Question: What is the reading of this measurement?
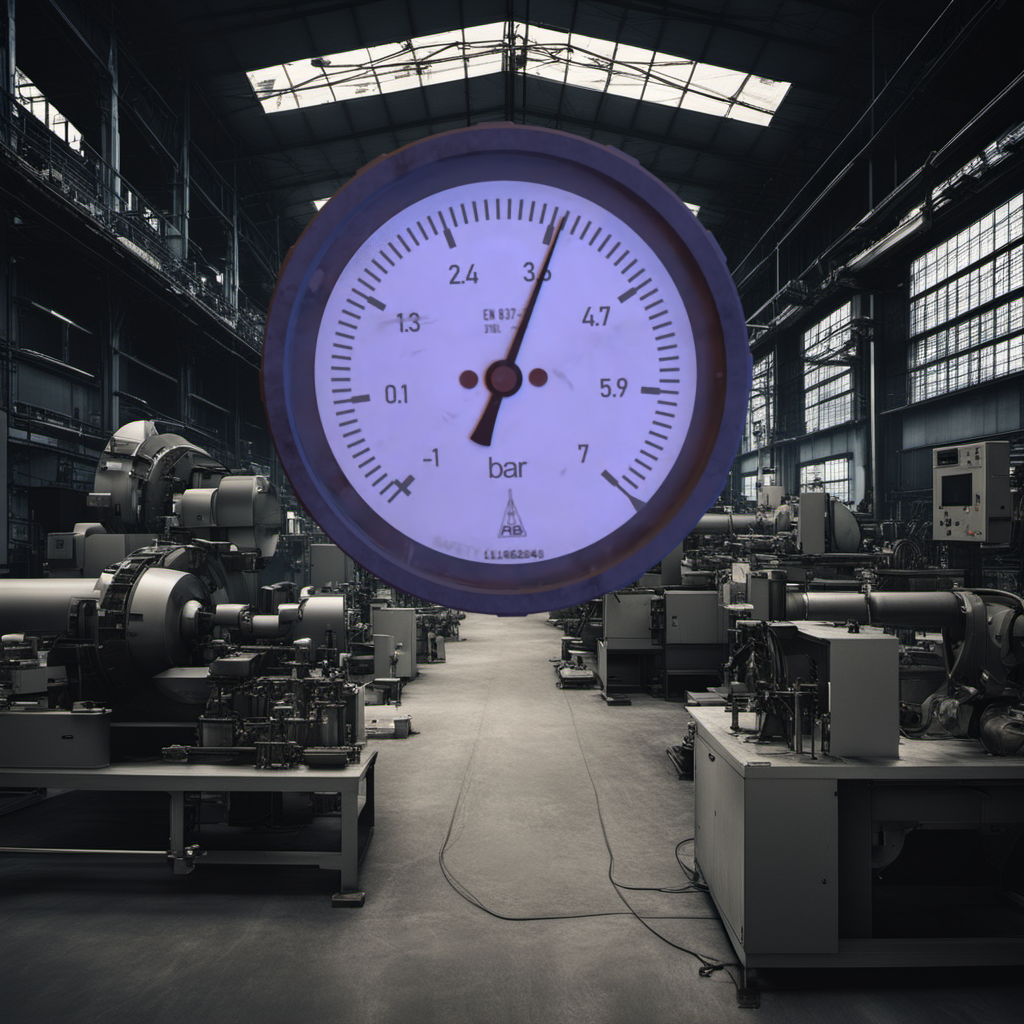
Answer: The result is 3.66
Question: What is the value range of this measurement?
Answer: The range is from -1 to 7
Question: What is the minimum and maximum value range of the measurement in the image?
Answer: The minimum value is -1 and the maximum value is 7